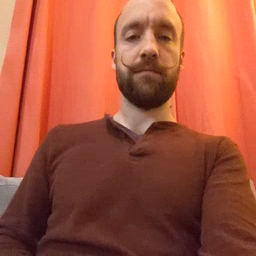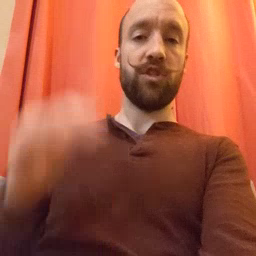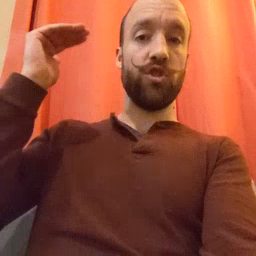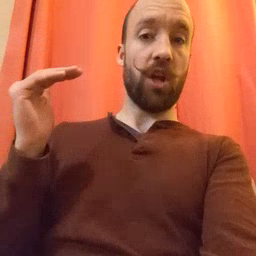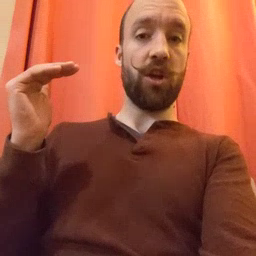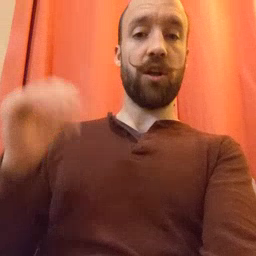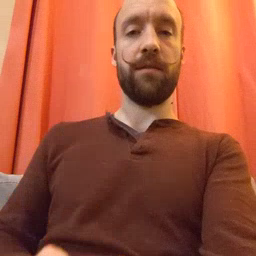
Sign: child